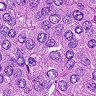
Metastatic tissue present: yes